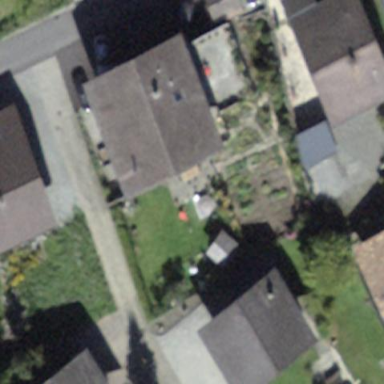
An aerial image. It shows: Residential building.